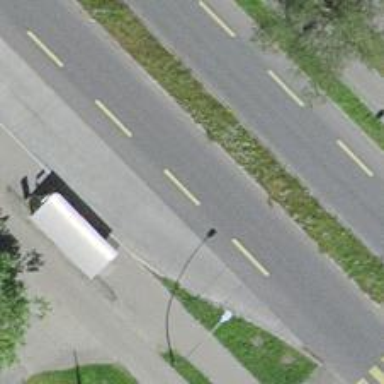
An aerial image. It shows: Bus stop with designated stop position for public transport.